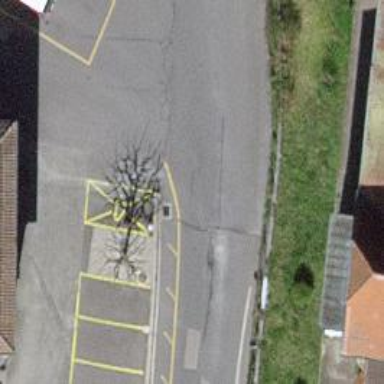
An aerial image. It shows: Charging station.